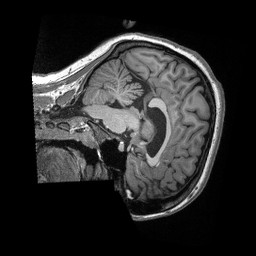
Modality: T1w
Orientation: sagittal
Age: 24
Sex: female
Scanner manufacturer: siemens
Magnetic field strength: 3 T
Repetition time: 2.3 s
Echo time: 0.00308 s